Question: I am looking for a method or an algorithm which would allow me to recognize and pair sets of points from two different images, for the purpose of stereo vision.

The attached picture presents what I have at the moment: 2 cameras are aligned on the Y axis and slightly offset on the X axis, looking at a set of points. I am able to track and get the 2D positions of each of these points on the two camera images (IMG0 and IMG1).
As such, I have two lists of 2D coordinates:
'''
L0 = { a0, a1, a2, a3, a4, a5, a6 }
L1 = { b0, b1, b2, b3, b4, b5, b6 }
'''
Now, in order to carry out triangulation to get the 3D position of each point, I need to know which point on image IMG1 corresponds to a which point on IMG0. Both camera see the exact same set of point, with the same overall shape, but obviously, due to slight distortion and to the camera being offset on the horizontal, the 2D coordinates do not match from an image to the other.
Ideally, the point matching algorithm I am looking for would result in a list such as:
'''
List = {a0-b0, a1-b1, a2-b2,...}
'''
The order of the list doesn't matter as long as I am sure each point is paired with the right one from the second image.
I have been looking at several papers presenting stereo mapping algorithms, but I didn't find anything relevant to my problem as most algorithm are based on heavy image feature recognition, which is not suitable in my case where I want to quickly process everything in real-time. The closest solution I seemed to find is the point matching algorithm <URL>, but once again this seems too heavy for my issue.
Any help would be greatly appreciated.
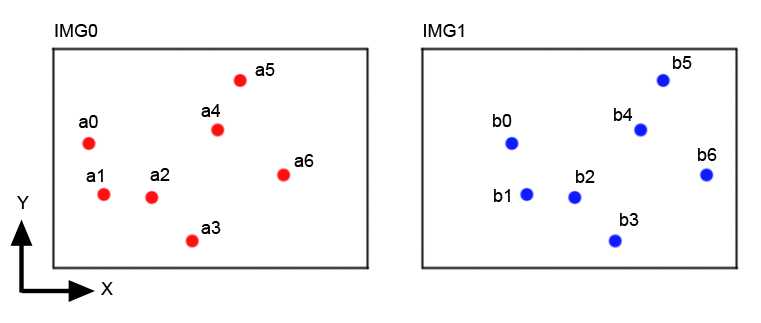
Answer: First of all you should make sure you understand the basic concepts of <URL>, especially the concept of an .
In a nutshell: Say you have a 3D point 'P' that projects to a 2D point 'q' in the image of a camera 'A'. Now you have a second camera, call it 'B', and you want to find the image of 'P' in 'B'. Epipolar geometry tells you that the possible locations of the image of 'P' in 'B' given 'q' are limited to a line, called the epipolar line. It also tells you that (and how) you can compute this line from 'q' and the calibration of your cameras, using what is called the Fundamental matrix.
For your problem this has the following implications:
Let 'q' be a point from list 'L0'.
- 'L1''q''q'- 'q'
If your cameras are only offset along the X axis, and if they are identically oriented (i.e. the image planes are parallel), they it is your lucky day: In this special camera configuration, the epipolar lines are horizontal, i.e. for a point '(x,y)' the epipolar line is the line of all points with arbitrary X coordinate and Y coordinate 'y'.
Note that in practice you also face the problem that points are unlikely to be exactly on epipolar lines due to measurement errors and numerical issues.